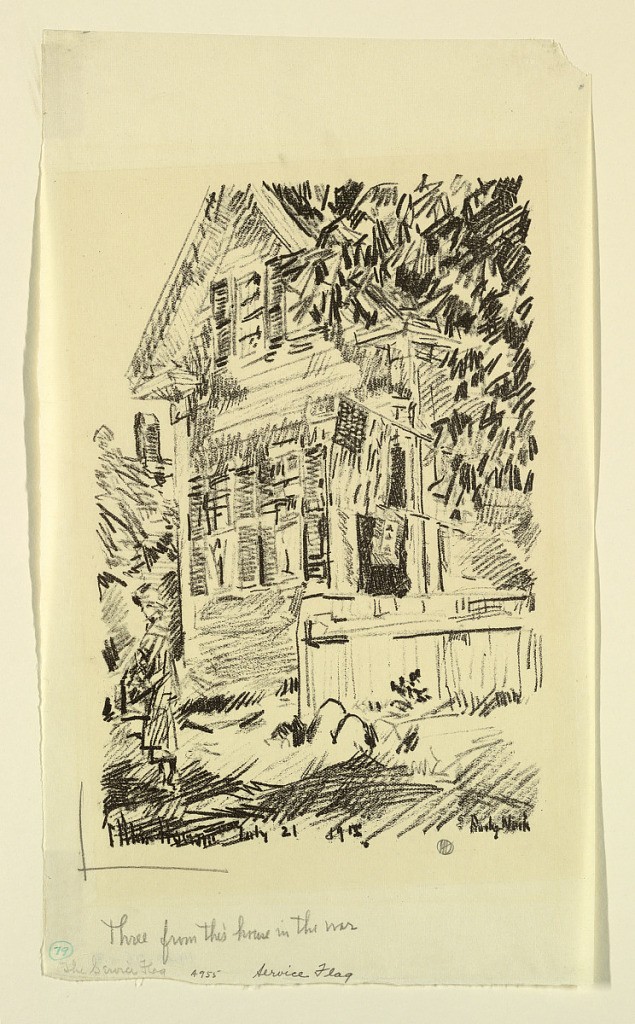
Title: The Service Flag: Three From This House in the War
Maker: Childe Hassam, American, 1859–1935
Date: July 21, 1918
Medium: Lithograph on paper
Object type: Print
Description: A clapboard house, shaded by a tree, right, has hanging from it an American and a World War I service flag.